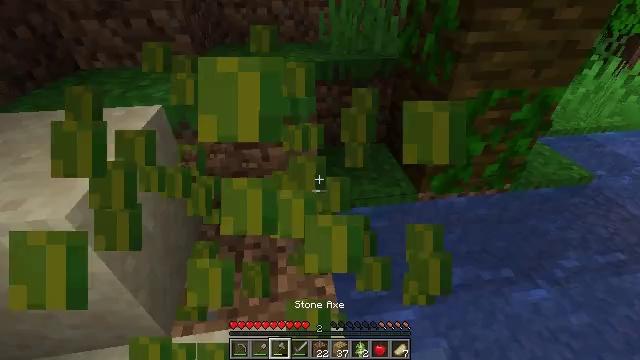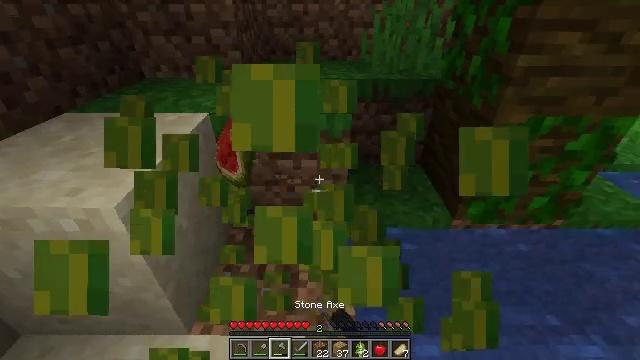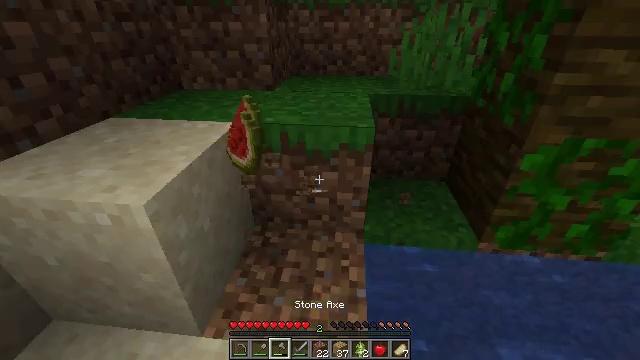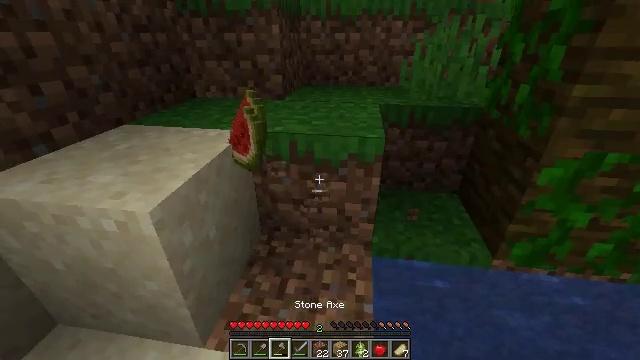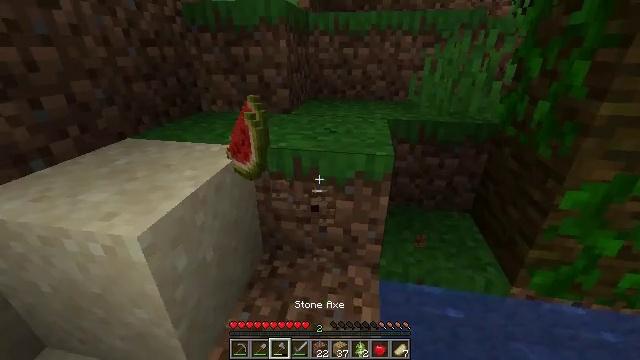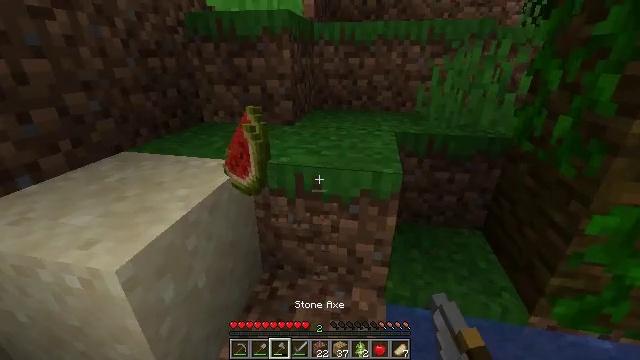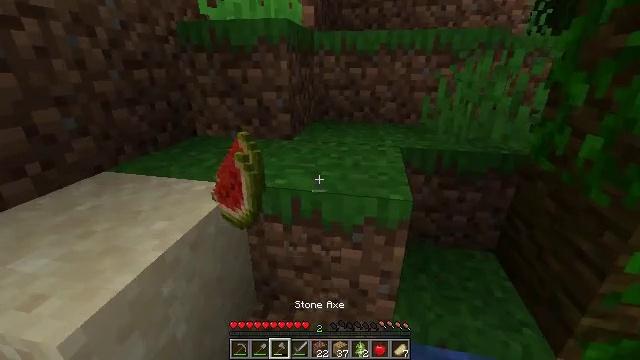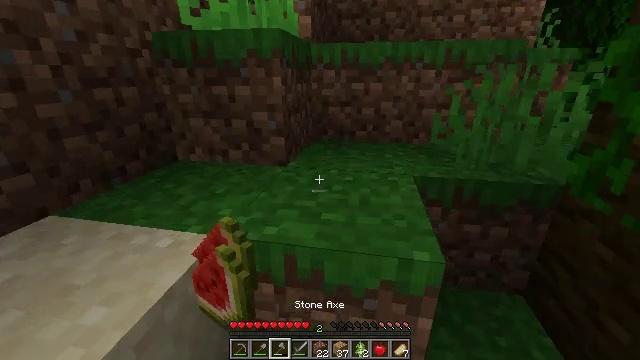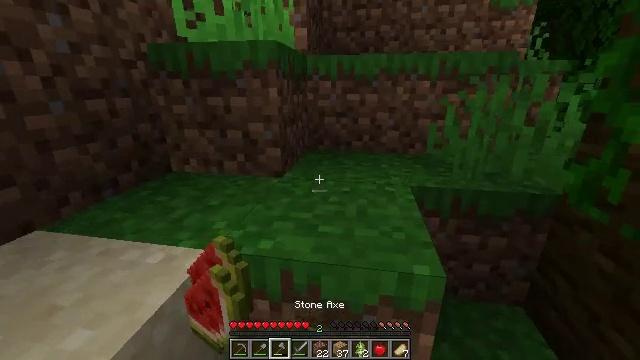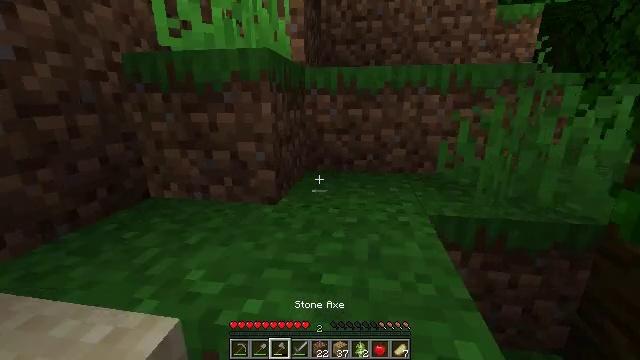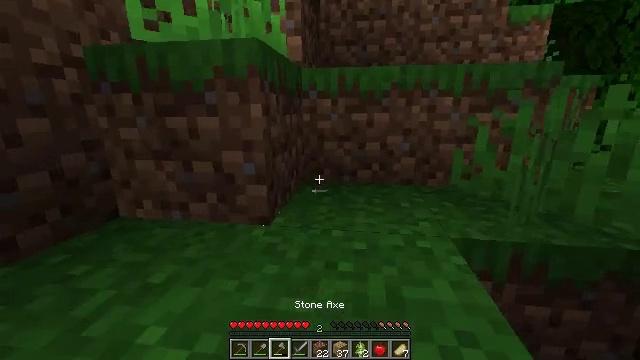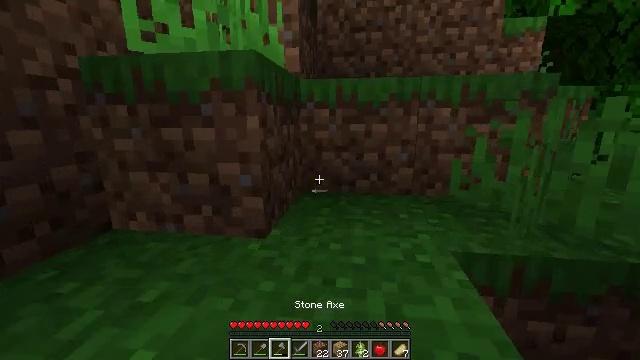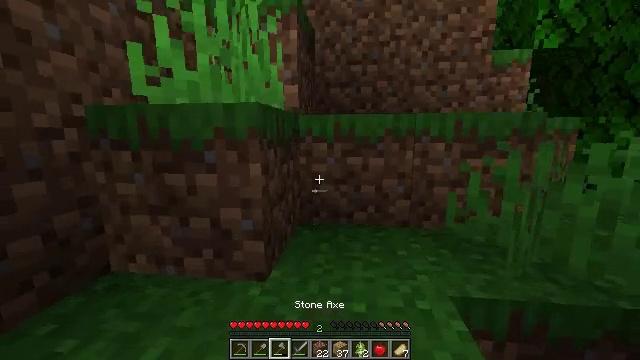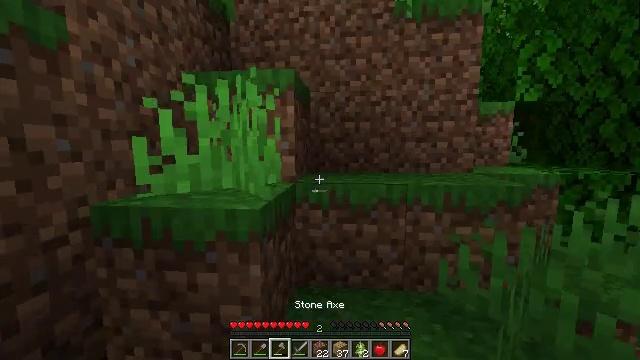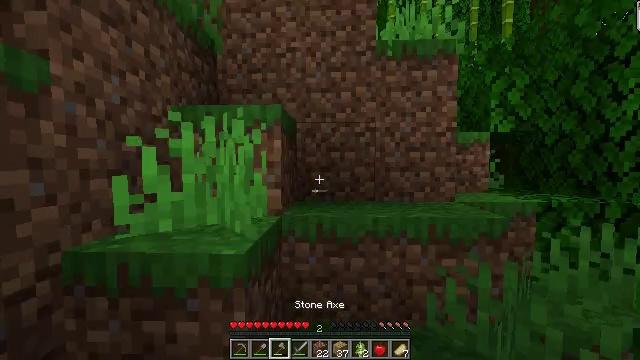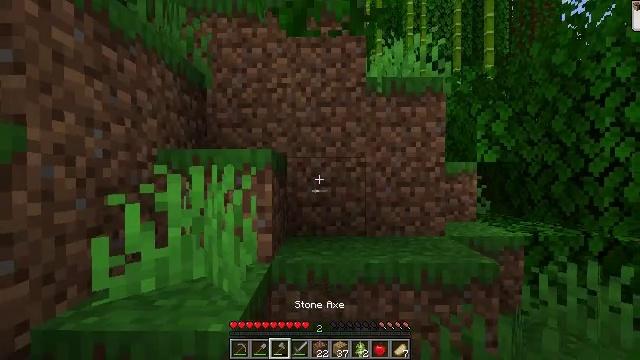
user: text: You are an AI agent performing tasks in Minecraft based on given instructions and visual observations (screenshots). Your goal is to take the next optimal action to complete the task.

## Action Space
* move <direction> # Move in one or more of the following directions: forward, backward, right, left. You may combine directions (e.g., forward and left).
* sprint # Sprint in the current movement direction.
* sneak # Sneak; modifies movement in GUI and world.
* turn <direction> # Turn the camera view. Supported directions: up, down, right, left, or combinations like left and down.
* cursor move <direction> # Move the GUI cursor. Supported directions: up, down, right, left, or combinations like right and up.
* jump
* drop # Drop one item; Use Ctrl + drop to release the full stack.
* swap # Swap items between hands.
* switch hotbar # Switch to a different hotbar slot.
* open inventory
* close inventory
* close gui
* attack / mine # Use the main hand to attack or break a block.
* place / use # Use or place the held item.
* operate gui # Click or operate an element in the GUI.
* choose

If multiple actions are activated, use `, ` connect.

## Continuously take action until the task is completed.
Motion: motion action
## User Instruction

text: Break the bamboo stalk.
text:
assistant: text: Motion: turn left and up, attack / mine
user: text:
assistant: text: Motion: turn left and up, attack / mine
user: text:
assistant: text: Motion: move forward, turn left and up, attack / mine
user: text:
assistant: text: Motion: move forward, turn left and up, attack / mine
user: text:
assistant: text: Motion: move forward, turn left and up
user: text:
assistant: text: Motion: move forward, turn up
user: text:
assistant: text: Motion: move forward, turn up
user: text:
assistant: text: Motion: move forward, turn up
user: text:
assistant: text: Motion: move forward, turn up
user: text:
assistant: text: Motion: move forward, turn up
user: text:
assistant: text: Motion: move forward, turn up
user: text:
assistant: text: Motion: move forward, turn right and up, jump
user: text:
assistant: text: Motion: move forward, turn right and up, jump
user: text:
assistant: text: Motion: move forward, turn right and up, jump
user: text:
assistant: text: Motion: move forward, turn right and up, jump
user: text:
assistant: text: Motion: move forward
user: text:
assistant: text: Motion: move forward
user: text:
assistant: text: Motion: move forward, sprint
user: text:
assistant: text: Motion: move forward, sprint
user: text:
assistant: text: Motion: move forward, sprint
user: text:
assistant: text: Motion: move forward and move right, sprint
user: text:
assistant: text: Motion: move forward and move right, sprint, turn left and up
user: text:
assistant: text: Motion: move forward and move right, sprint, turn left and up
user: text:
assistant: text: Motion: move forward, sprint, turn left and up, jump
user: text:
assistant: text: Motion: move forward, sprint, turn left and up, jump
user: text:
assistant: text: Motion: move forward, sprint, turn left and up, jump
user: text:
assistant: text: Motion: move forward, sprint, turn left, jump
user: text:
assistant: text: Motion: move forward, sprint, turn left
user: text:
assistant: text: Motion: move forward, sprint, turn left
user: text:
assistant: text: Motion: move forward, sprint